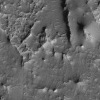
Atmospheric dust classification: not_dusty